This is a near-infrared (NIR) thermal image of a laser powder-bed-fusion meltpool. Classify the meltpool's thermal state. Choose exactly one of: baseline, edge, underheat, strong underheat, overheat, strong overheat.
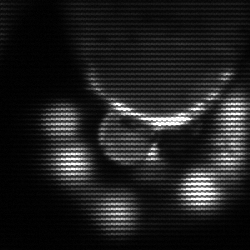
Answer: baseline